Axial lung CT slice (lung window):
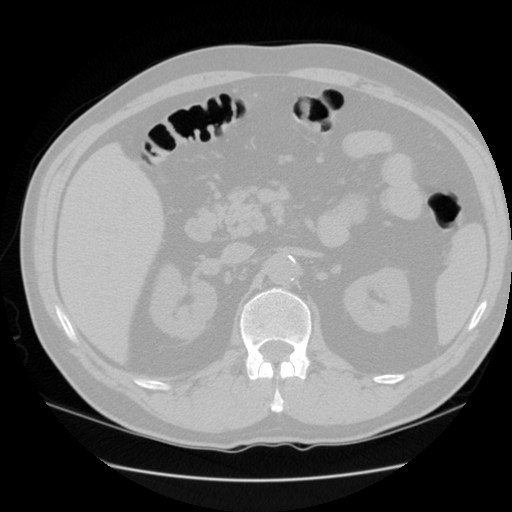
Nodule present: no